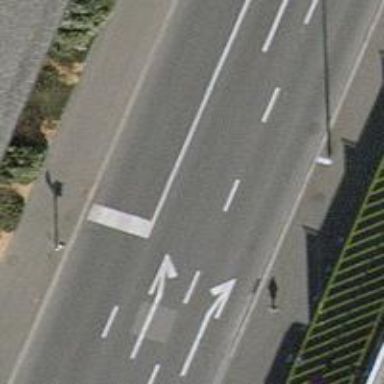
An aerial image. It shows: Road with traffic signals.